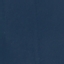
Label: SeaLake